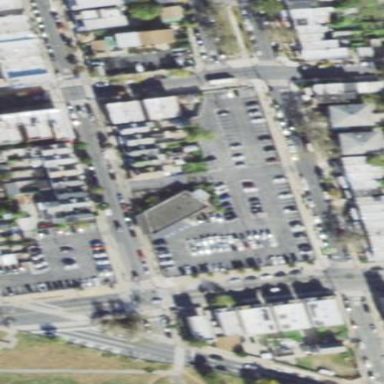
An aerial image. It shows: Fenced parking area with asphalt surface.